Field crop: maize
Growth stage: 2
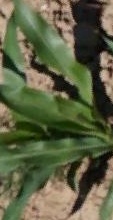
Species: maize